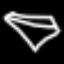
Label: diamond